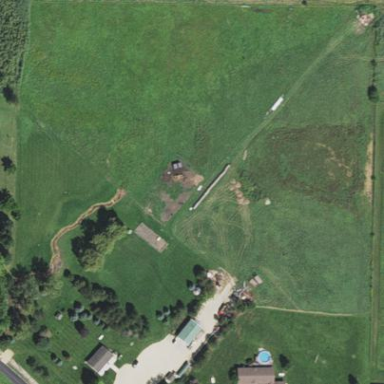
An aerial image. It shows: Farmyard area.